Field crop: maize
Growth stage: 2
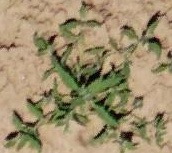
Species: atriplex